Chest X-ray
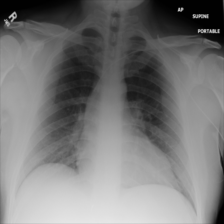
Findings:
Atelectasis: negative
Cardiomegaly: negative
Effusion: negative
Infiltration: negative
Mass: negative
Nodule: negative
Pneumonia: negative
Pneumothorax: negative
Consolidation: negative
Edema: negative
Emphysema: negative
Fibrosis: negative
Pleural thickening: negative
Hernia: negative